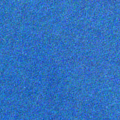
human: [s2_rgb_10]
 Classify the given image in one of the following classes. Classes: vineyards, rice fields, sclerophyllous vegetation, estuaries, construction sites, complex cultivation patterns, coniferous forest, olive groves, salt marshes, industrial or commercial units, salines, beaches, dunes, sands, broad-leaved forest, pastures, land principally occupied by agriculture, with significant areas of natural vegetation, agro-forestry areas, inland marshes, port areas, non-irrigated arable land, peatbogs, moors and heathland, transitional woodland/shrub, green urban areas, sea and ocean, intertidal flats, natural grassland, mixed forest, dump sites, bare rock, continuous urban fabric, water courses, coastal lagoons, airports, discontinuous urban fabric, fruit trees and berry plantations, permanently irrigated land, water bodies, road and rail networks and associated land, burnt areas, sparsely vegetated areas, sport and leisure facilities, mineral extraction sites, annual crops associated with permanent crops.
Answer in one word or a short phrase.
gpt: sea and ocean